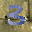
Label: 3